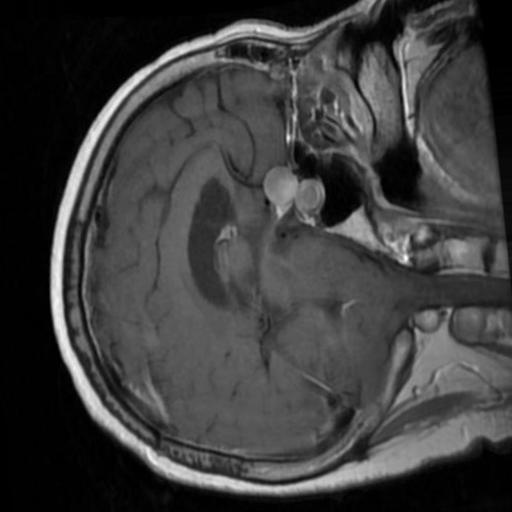
Label: brain_tumor